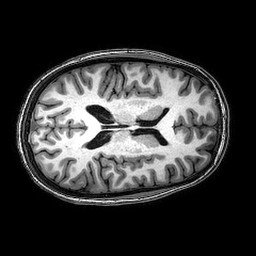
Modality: T1w
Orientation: axial
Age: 20
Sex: female
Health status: healthy
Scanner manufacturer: philips
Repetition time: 0.008174 s
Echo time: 0.00375 s